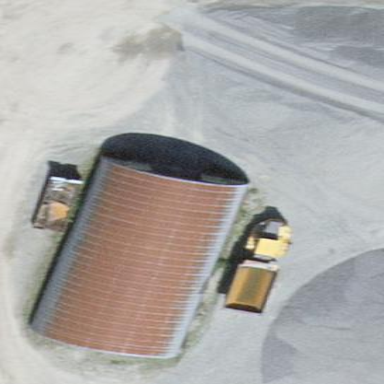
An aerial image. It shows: Warehouse building.